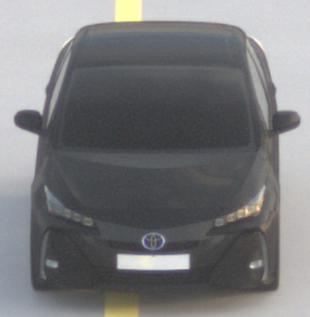
Make: Toyota
Model: Prius 1.8 Plug-In Hybrid
Detailed model: Prius (XW5) Plug-In
Model produced from: 2019/07
Model produced until: 2020/07
Doors: 5
Color: black
Road condition: dry road
Daytime: sunrise or sunset
Contrast: low contrast